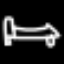
Label: bed